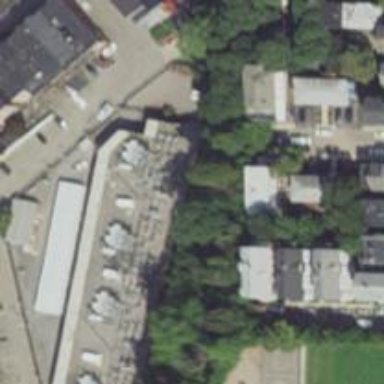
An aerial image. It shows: Switch for power supply.